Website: macys
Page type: customer-info-address
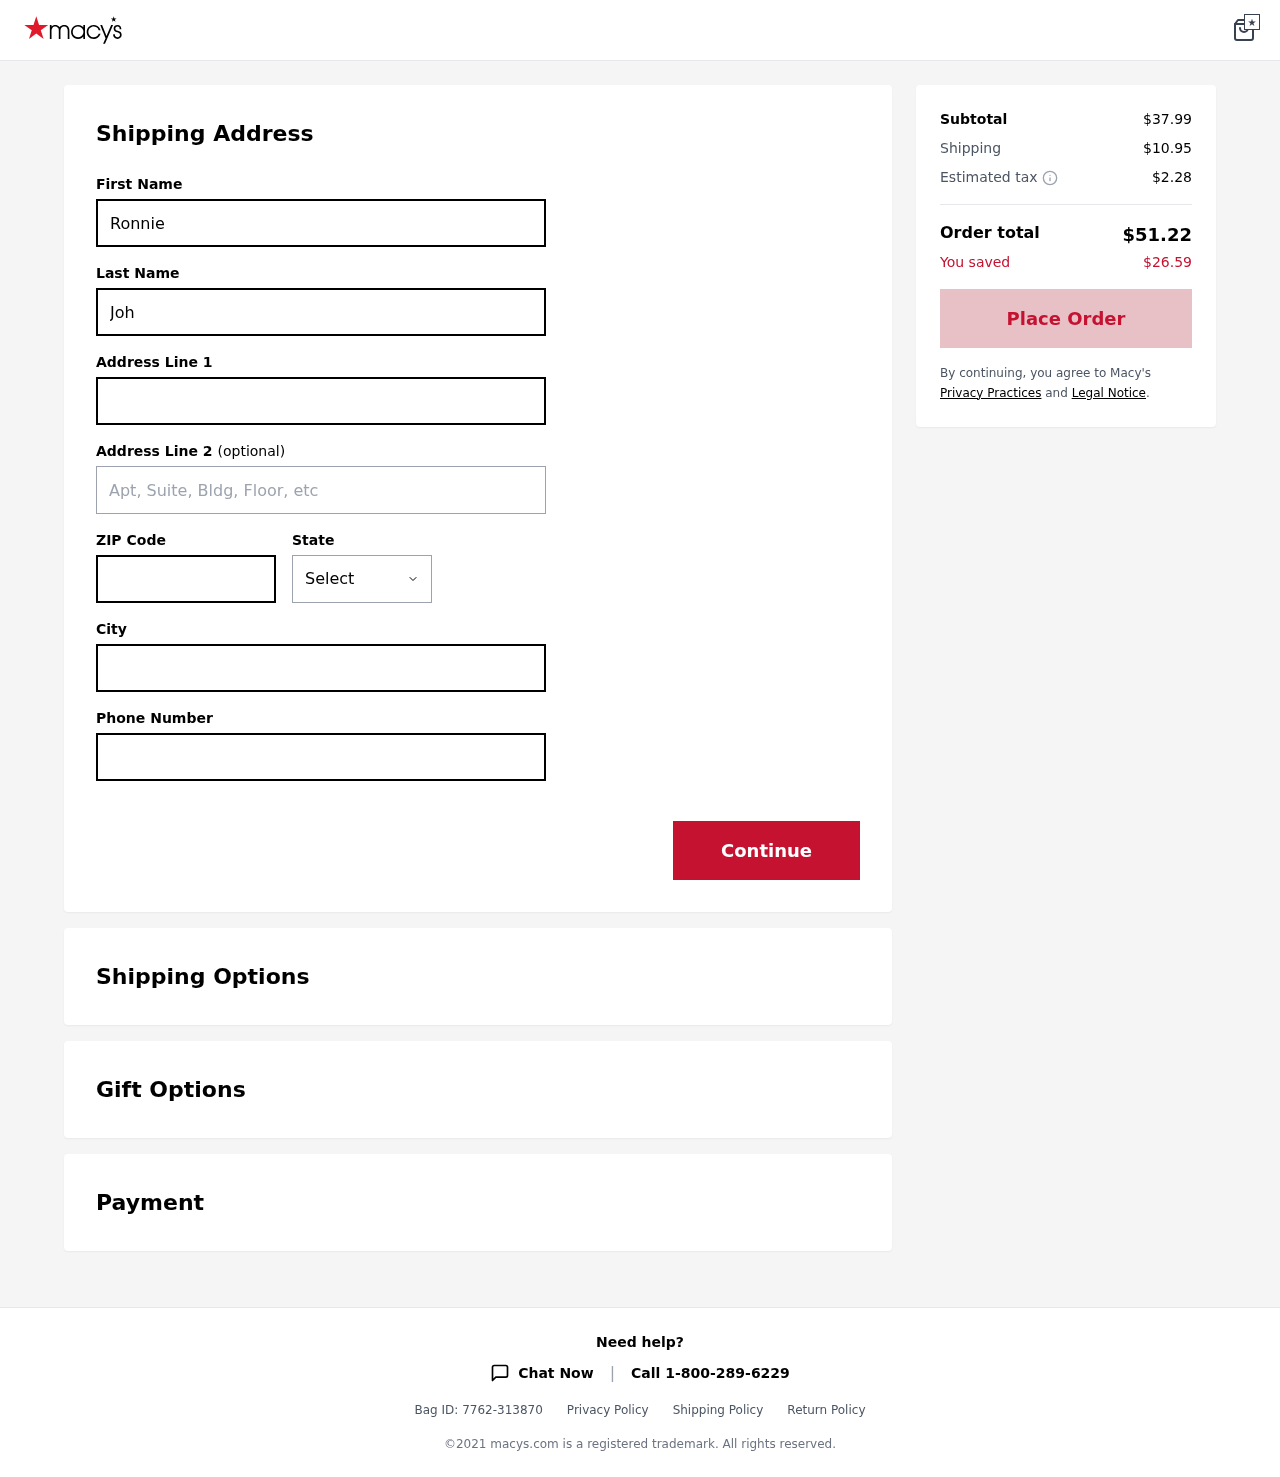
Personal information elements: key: PII_CITY
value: South Brooke
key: PII_FIRSTNAME
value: Ronnie
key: PII_LASTNAME
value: Johnson
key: PII_PHONE
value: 3155764602
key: PII_POSTCODE
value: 23913
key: PII_STATE
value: Indiana
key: PII_STREET
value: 9332 Scott Mountain
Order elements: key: ORDER_SUBTOTAL
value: $37.99
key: ORDER_SHIPPING_COST
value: $10.95
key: ORDER_TAX
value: $2.28
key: ORDER_TOTAL
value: $51.22
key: ORDER_SAVINGS
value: $26.59